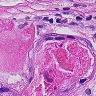
Metastatic tissue present: yes